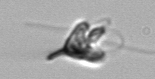
Label: Pyramimonas_longicauda